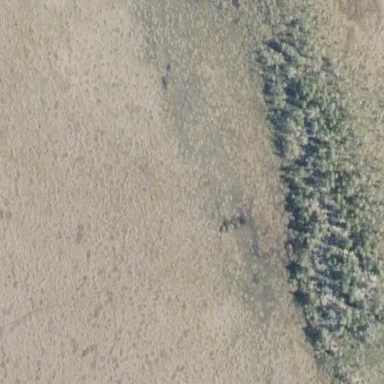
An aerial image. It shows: Forest with needle-leaved trees.